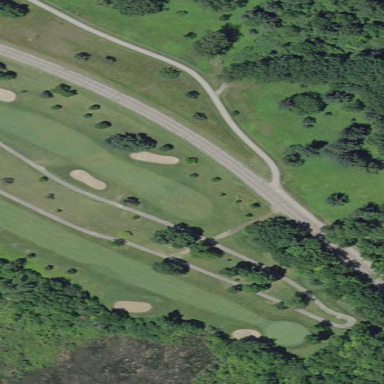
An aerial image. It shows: Grassy area designated as golf fairway.